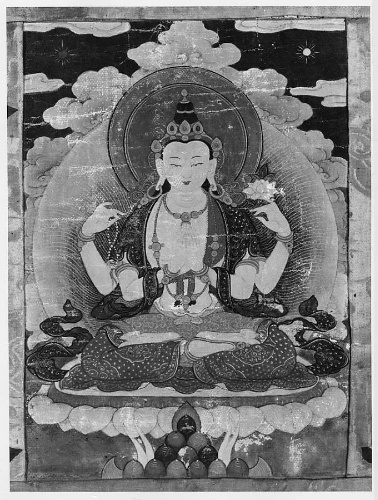
Date: 17th century
Object type: Hanging scroll
Classification: Paintings
Medium: Hanging scroll; color and gold on cloth
Culture: Tibet
Dimensions: Image: 9 3/8 × 6 1/2 in. (23.8 × 16.5 cm)
Overall with mounting: 20 3/4 × 11 in. (52.7 × 27.9 cm)
Department: Asian Art
Credit line: Gift of Albert Angell Southwick, in memory of Mrs. Charles Waterbury Clark, 1960
Accession year: 1960
Repository: Metropolitan Museum of Art, New York, NY
Tags: Buddhism